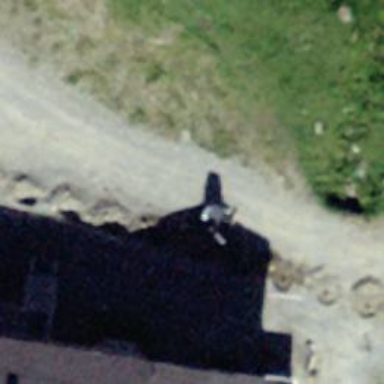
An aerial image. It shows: Dirt path.